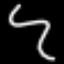
Label: squiggle